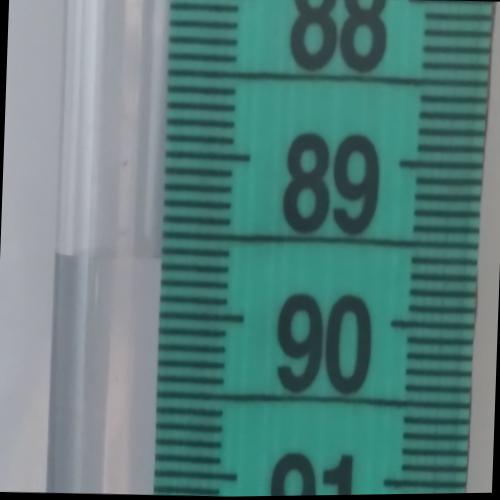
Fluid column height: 89.7 cm